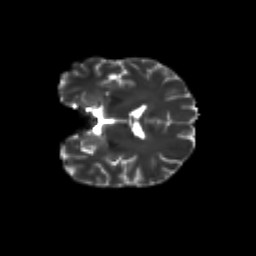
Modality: T2w
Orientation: coronal
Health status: ill
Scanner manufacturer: siemens
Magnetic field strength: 3 T
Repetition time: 13.7 s
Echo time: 0.098 s